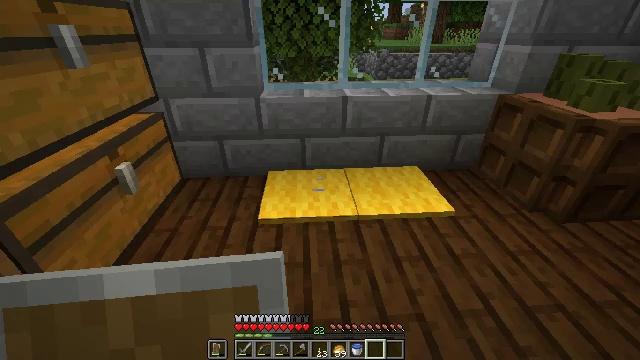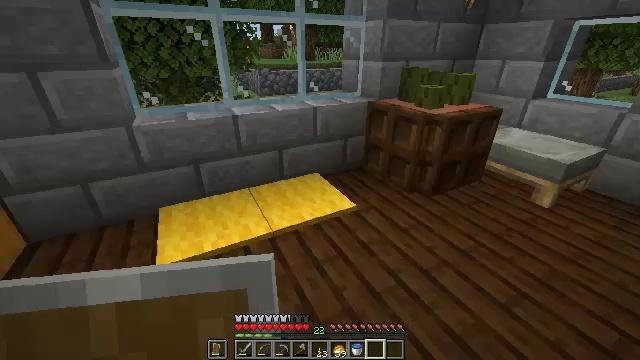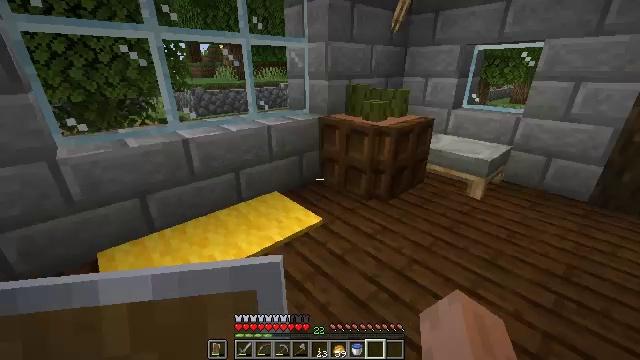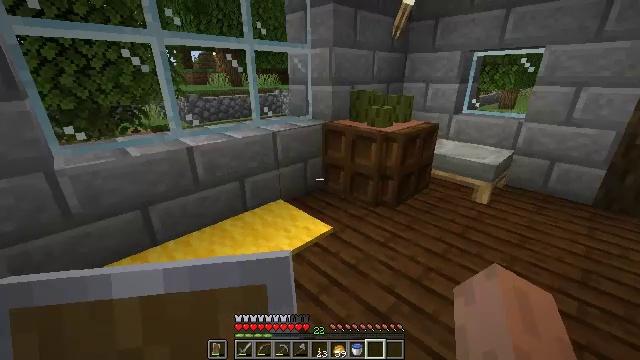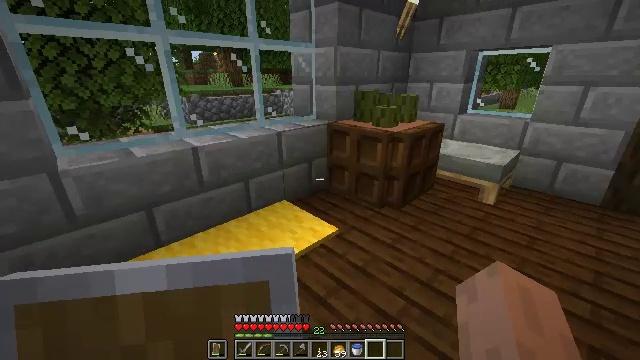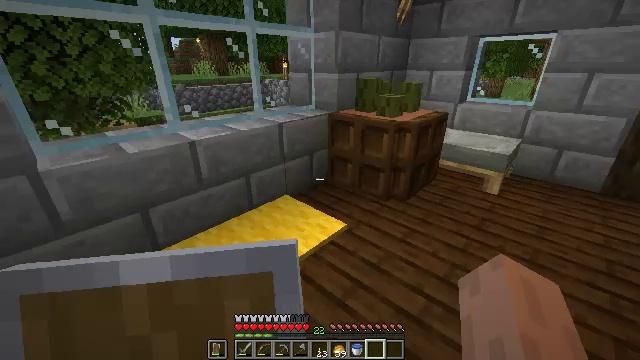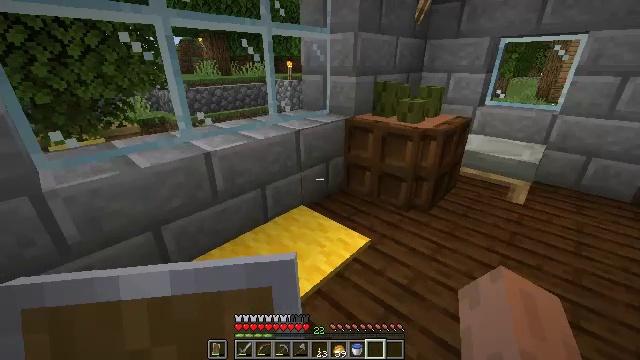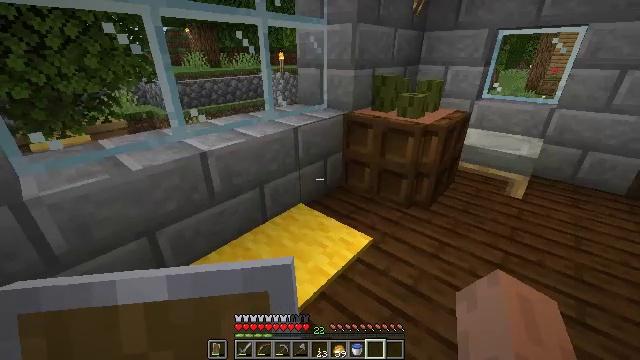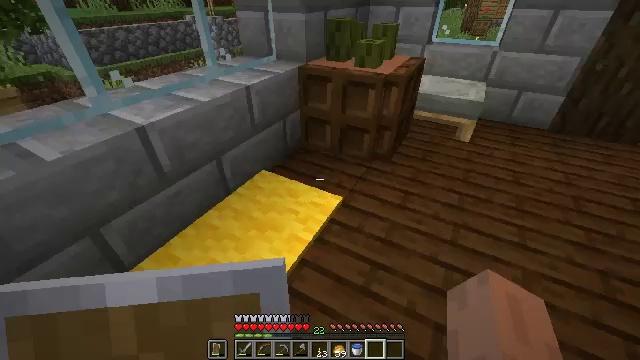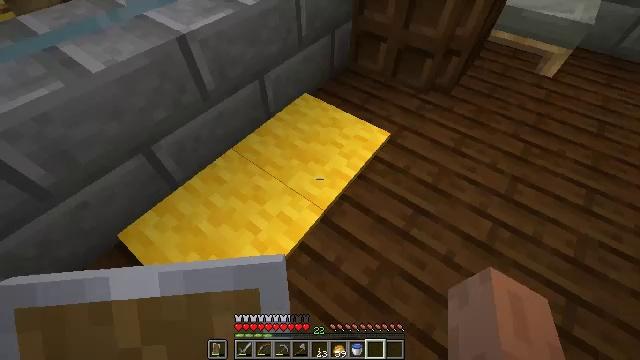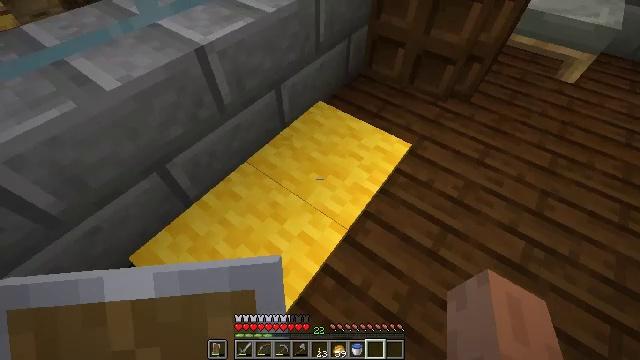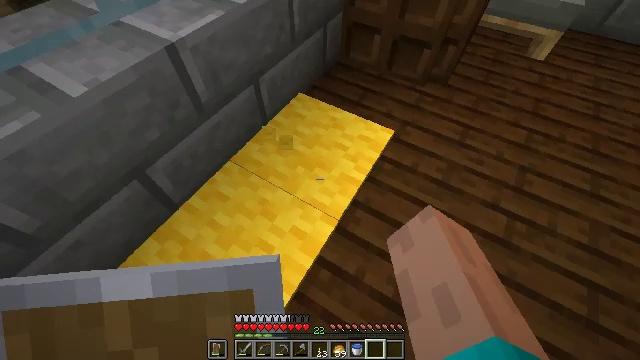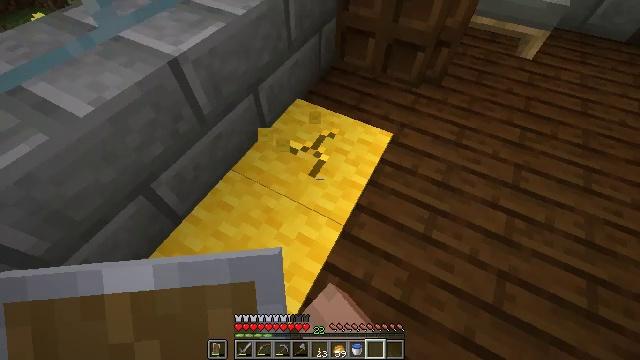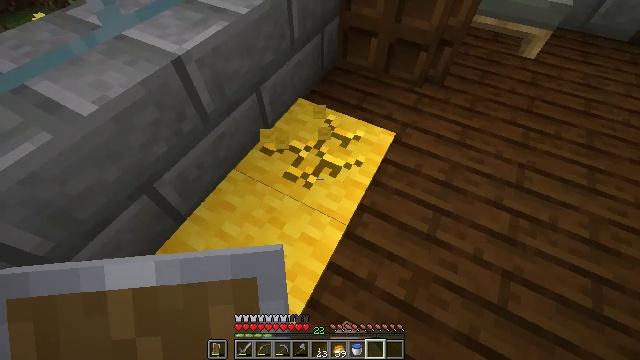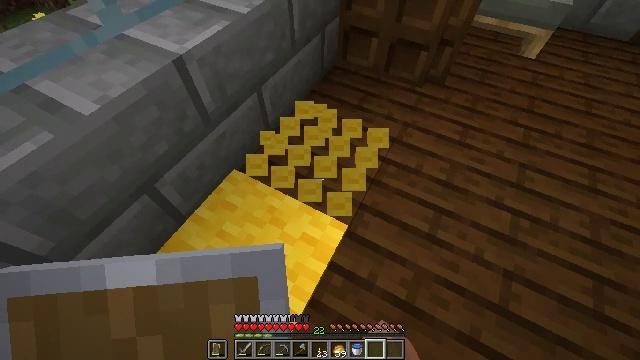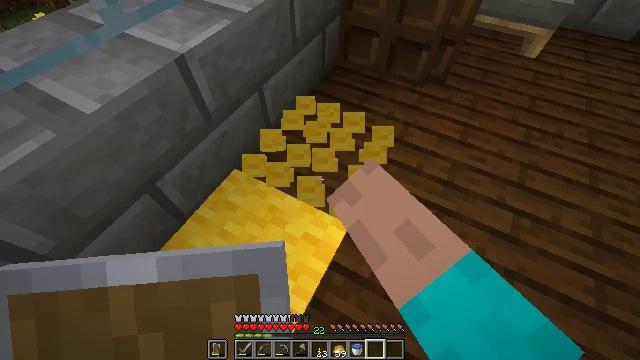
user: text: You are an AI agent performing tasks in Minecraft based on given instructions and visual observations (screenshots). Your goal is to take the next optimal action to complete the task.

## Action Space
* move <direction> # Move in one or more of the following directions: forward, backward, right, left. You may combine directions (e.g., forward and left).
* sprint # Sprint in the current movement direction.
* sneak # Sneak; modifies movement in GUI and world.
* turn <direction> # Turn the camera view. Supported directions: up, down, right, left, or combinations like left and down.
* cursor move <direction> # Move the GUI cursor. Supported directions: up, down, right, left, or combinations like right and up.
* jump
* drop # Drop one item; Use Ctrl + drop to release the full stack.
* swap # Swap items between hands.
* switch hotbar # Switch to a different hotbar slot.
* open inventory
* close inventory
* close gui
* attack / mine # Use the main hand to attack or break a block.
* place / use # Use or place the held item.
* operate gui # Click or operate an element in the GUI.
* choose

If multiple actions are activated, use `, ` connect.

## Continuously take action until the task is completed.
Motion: motion action
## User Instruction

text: Gather the yellow carpet.
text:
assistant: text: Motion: move left, turn right and up
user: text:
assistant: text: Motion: move forward and move left, turn right and up
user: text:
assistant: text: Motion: move forward and move left, turn right and up
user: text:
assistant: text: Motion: move forward and move left
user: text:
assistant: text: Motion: move forward and move left, turn right and down
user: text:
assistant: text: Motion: move forward and move left
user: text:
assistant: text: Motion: move forward and move left, turn right and down
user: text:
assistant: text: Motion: move forward and move left, turn right and down
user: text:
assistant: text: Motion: move forward and move left, turn left and down
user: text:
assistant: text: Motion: attack / mine
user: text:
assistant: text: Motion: turn right and down, attack / mine
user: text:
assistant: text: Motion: turn right, attack / mine
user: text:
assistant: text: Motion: attack / mine
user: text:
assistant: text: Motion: attack / mine
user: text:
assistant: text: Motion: attack / mine
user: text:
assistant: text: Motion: attack / mine
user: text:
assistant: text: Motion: attack / mine
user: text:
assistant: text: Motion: turn left and down, attack / mine
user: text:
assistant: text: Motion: turn left and down, attack / mine
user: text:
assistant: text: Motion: attack / mine
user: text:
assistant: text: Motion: attack / mine
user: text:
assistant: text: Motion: attack / mine
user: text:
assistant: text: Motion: turn right and up, attack / mine
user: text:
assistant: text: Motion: attack / mine
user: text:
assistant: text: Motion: attack / mine
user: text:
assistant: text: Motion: move forward, attack / mine
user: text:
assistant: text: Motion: move forward, turn right and up, attack / mine
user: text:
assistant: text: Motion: no_op